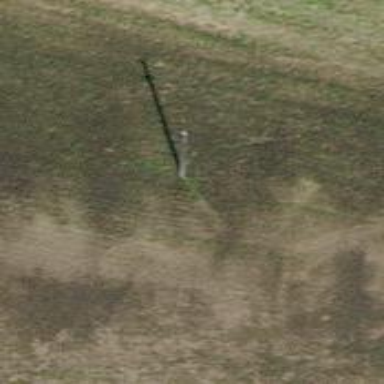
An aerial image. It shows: Minor power line.